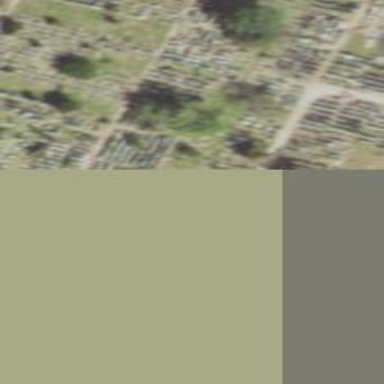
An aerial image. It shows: Sector within cemetery.